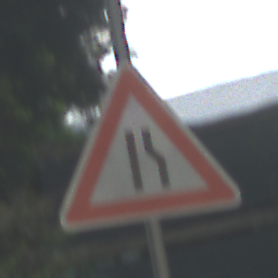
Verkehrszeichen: EinseitigVerengteFahrbahnRechts
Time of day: MorningAfternoon
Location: Outdoor (Urban)
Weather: PartlyCloudy
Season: NotSpecified
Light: Natural